Interaction volume radius: 5 \u00c5
Interaction volume height: 10 \u00c5
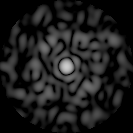
Disorder parameter: 0.8019